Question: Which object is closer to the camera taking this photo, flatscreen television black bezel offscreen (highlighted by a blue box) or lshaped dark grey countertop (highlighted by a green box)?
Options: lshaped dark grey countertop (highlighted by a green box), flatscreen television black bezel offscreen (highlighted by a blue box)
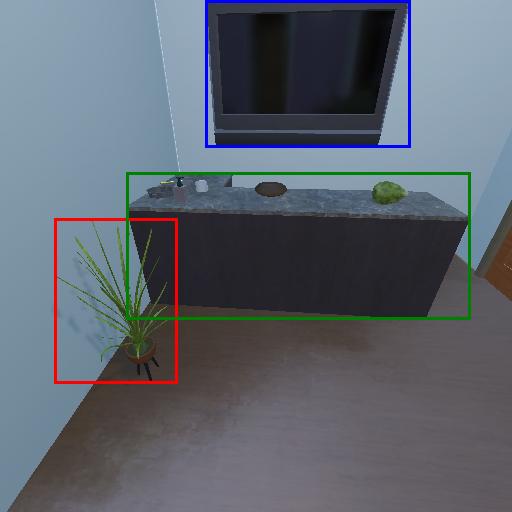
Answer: lshaped dark grey countertop (highlighted by a green box)